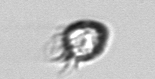
Label: Ciliophora